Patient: sex M, age 67
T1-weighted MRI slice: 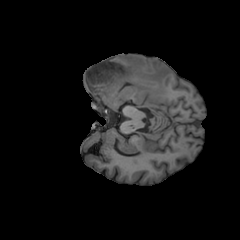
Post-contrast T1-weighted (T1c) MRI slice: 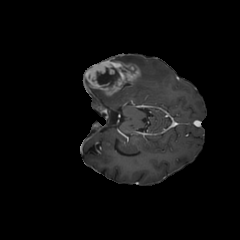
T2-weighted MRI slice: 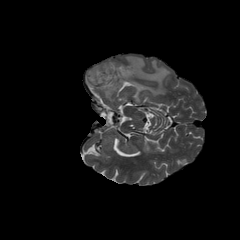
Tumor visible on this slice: yes
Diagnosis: Glioblastoma, IDH-wildtype
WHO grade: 4